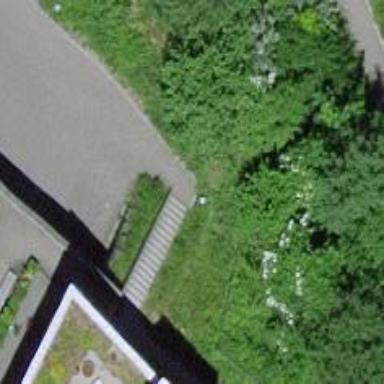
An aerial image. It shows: Concrete steps.